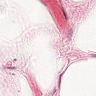
Metastatic tissue present: no